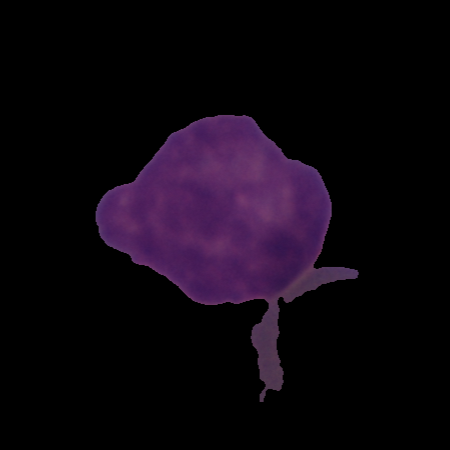
Label: cancer